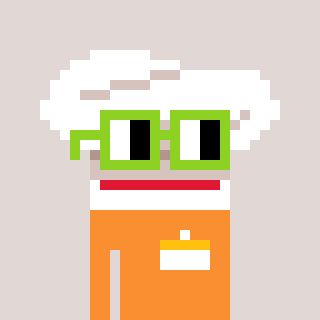
a pixel art character with square light green glasses, a chef hat-shaped head and a orange-colored body on a warm background